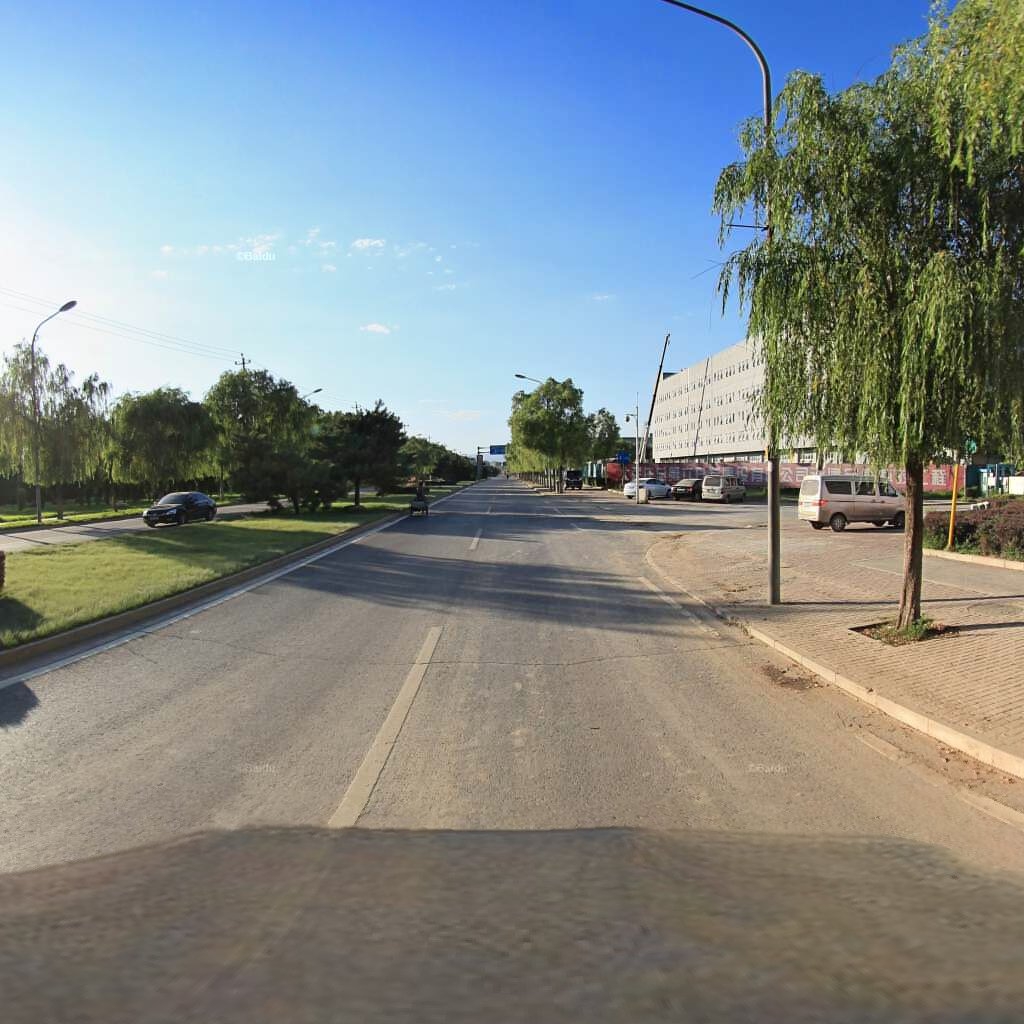
Region: Haidian
Road damage annotations: transverse crack, transverse crack